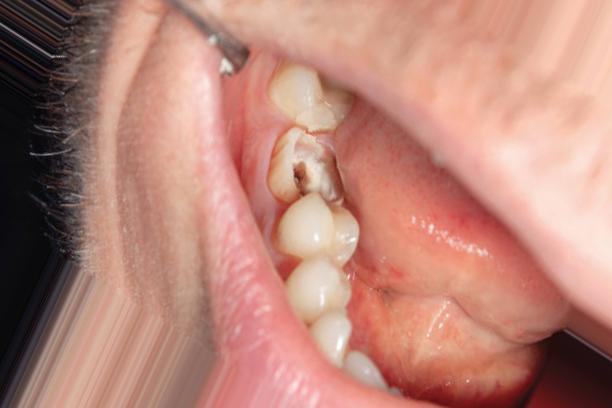
Condition: Caries